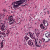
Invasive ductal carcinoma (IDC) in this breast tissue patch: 0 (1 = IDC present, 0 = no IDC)